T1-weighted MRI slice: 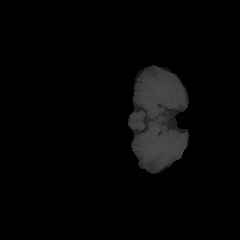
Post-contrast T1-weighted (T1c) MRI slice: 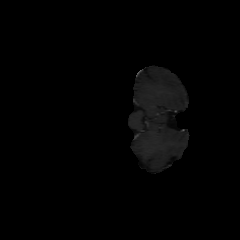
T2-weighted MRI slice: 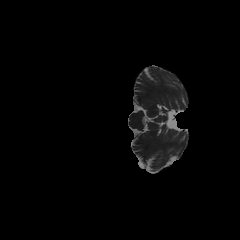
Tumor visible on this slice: no